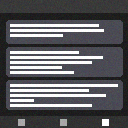
Screen state: on